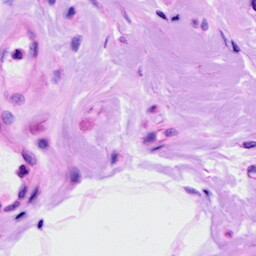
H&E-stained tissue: Ovarian